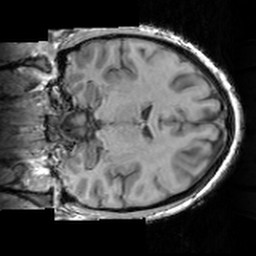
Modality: T1w
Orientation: coronal
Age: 33
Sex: female
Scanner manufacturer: siemens
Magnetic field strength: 3 T
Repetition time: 1.63 s
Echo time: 0.00311 s